Question: I want to create a custom button.
This button should have a gradient and a two pixel border, but the inner and outer edge should be in a different color (example: inner is red and outer is yellow).
My question: how do I program the double border (like in the image)?!
Image:

I tried with an XML file with two strokes, but it doesn't work.
I could do this with a 9png file, but I want to do it with pure coding.
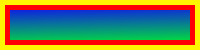
Answer: '''
<?xml version="1.0" encoding="utf-8"?>
<layer-list xmlns:android="http://schemas.android.com/apk/res/android">
<item >
<shape android:shape="rectangle">
<padding android:left="3.5px"
android:top="3.5px"
android:right="3.5px"
android:bottom="3.5px"/>
<solid android:color="#d4e23a"/>
</shape>
</item>
<item >
<shape android:shape="rectangle">
<padding android:left="4.5px"
android:top="4.5px"
android:right="4.5px"
android:bottom="4.5px"/>
<solid android:color="#d4413a"/>
</shape>
</item>
<item >
<shape android:shape="rectangle">
<gradient android:startColor="#37c325"
android:endColor="#2573c3"
android:angle="-90"/>
</shape>
</item>
</layer-list>
'''
set the above xml as button background.
'''
<Button
android:layout_width="wrap_content"
android:layout_height="wrap_content"
android:text=""
android:background="@drawable/btn_bg"
android:gravity="center"
android:padding="10dp"
android:textStyle="bold"
>
</Button>
'''